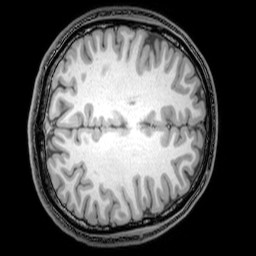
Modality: T1w
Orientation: axial
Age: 20
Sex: male
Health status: healthy
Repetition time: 0.081 s
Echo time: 0.037 s